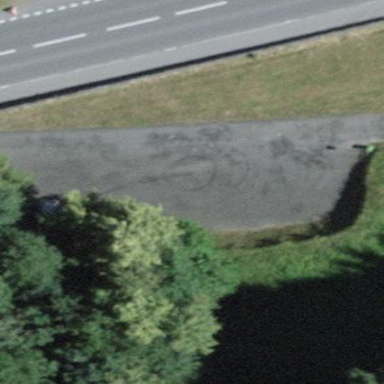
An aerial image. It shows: Street-side parking area.